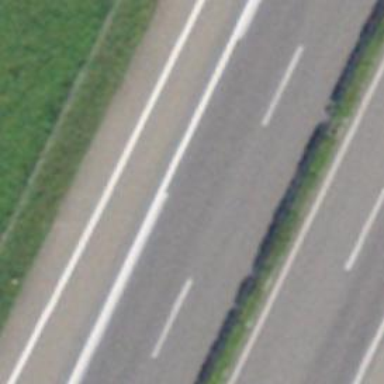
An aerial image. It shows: Asphalt motorway link.